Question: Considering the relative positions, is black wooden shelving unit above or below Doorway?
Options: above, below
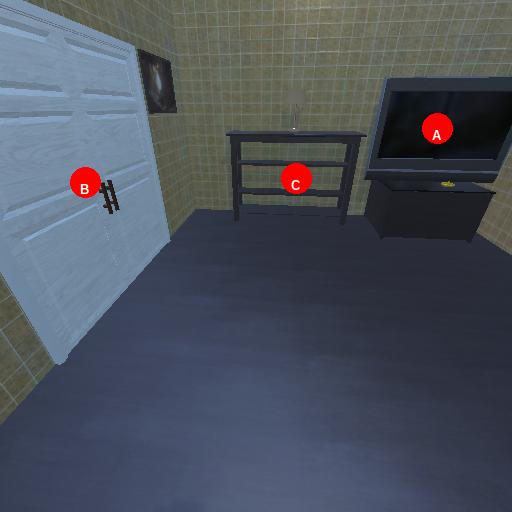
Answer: above